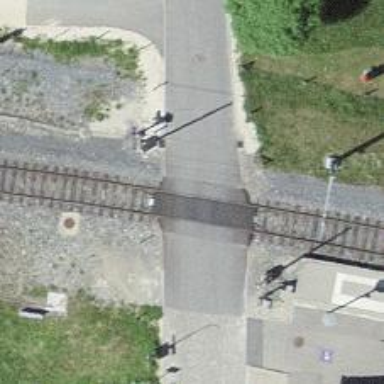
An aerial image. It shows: Full barrier level crossing along the railway.